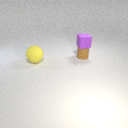
large yellow rubber sphere to the left of small brown rubber cylinder